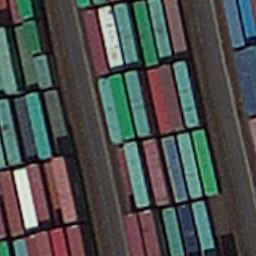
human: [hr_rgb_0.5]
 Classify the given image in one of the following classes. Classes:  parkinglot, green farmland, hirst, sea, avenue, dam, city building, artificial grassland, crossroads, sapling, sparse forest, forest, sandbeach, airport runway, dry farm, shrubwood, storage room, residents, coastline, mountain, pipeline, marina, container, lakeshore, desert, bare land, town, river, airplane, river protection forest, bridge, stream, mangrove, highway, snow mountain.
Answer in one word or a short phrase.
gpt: container